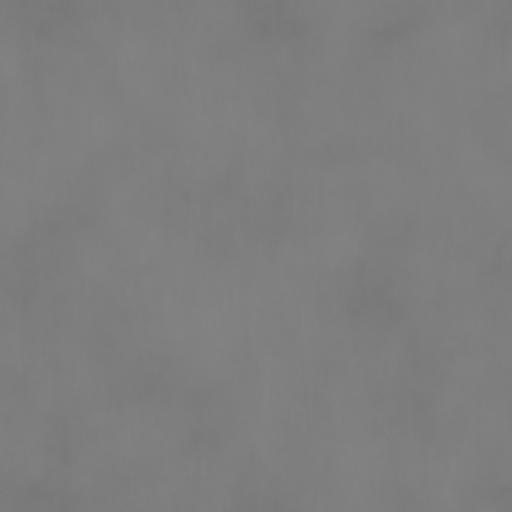
Tags: clay grey